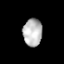
Tissue: lung
Cell type: Others
Senescence score: 0.1936
Nuclear area (px): 516
Mean DAPI intensity: 185.39